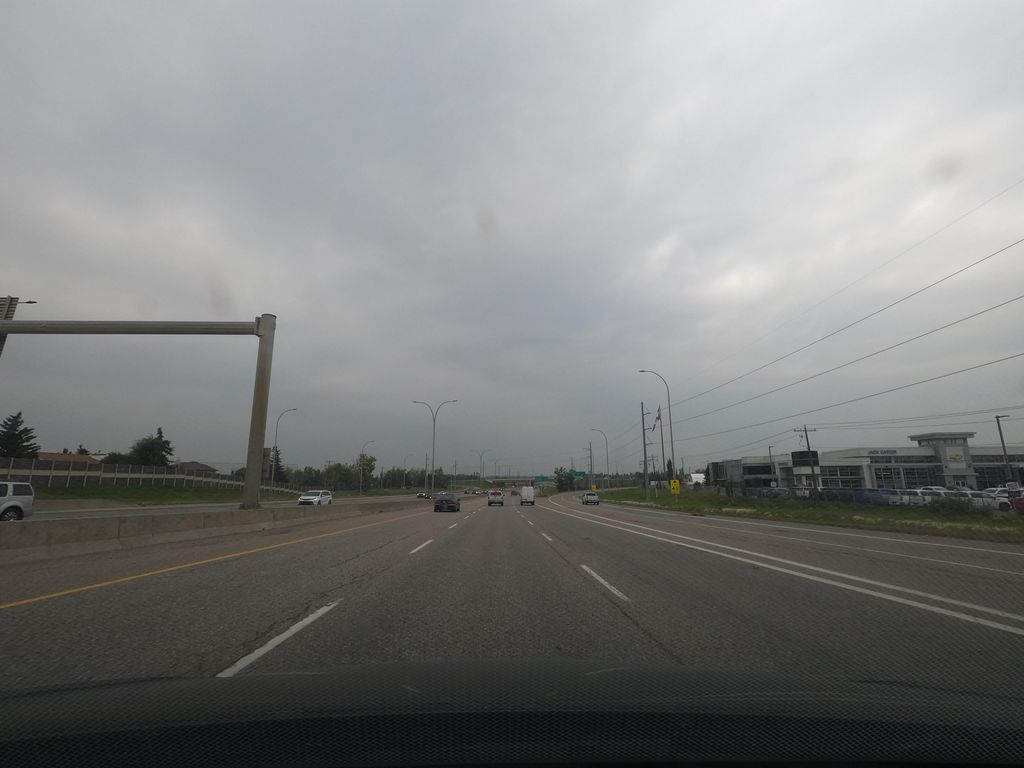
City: calgary